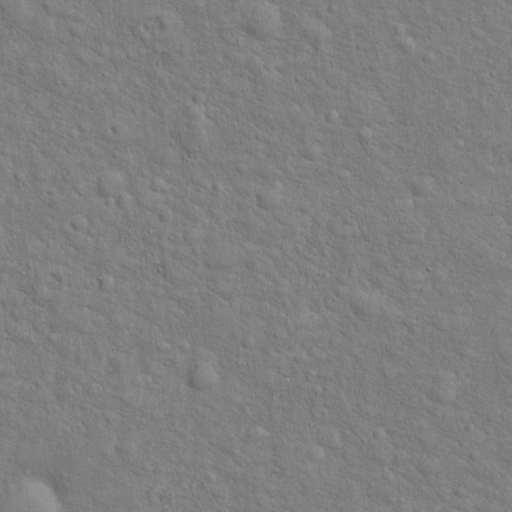
Classes present: Background